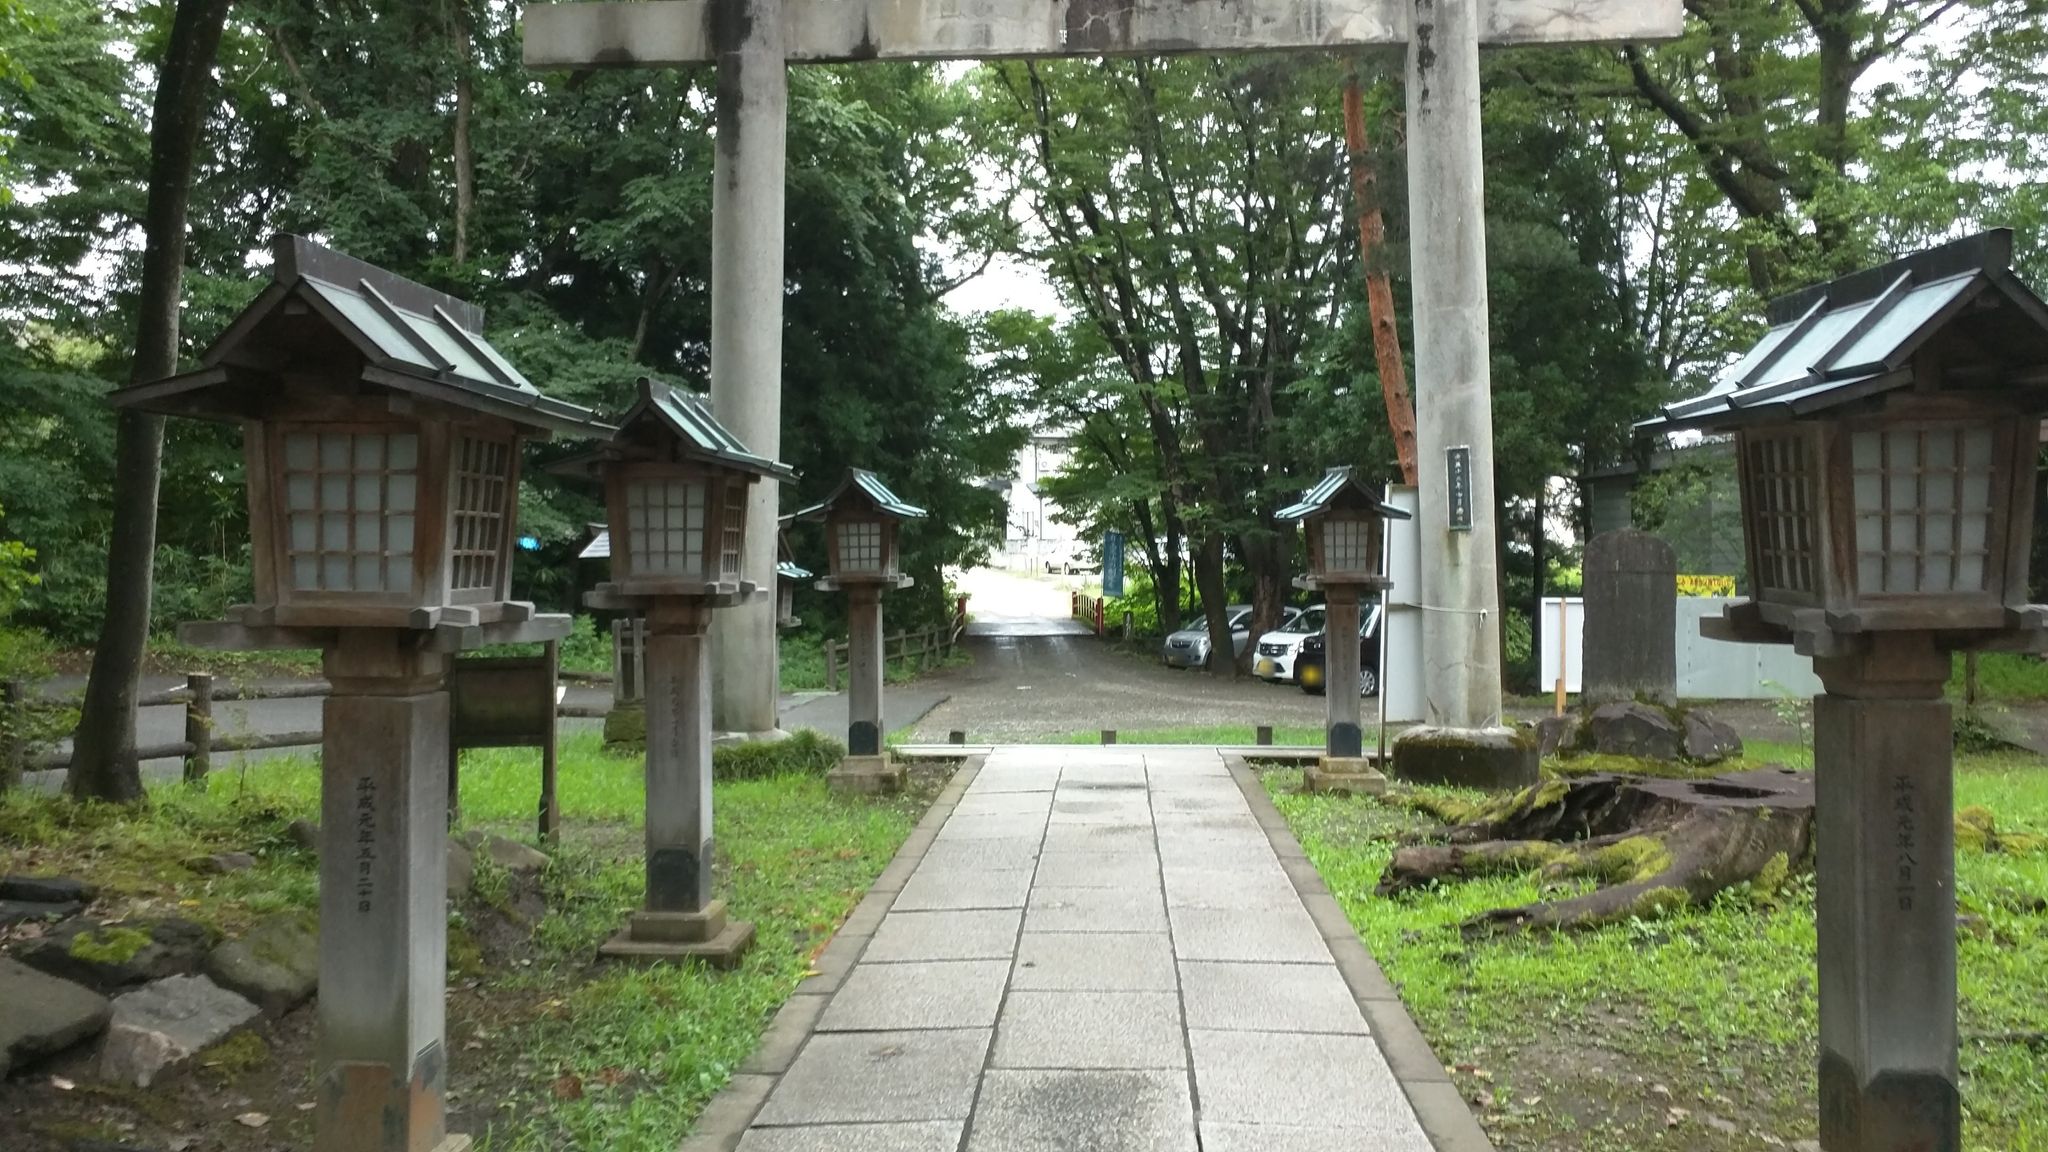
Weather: clear
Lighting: day
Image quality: good
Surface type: walking surface
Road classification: steps, footway, unclassified
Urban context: urban centre
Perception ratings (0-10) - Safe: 5.33, Lively: 7.02, Beautiful: 2.84, Boring: 5.96, Depressing: 3.62, Wealthy: 5.17